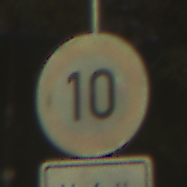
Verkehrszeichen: Geschwindigkeit10
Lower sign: HinweiseAufGefahrenDurchVerbaleAngabe8
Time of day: SunriseSunset
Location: Outdoor (Nature)
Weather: Clear
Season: NotSpecified
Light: Natural